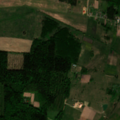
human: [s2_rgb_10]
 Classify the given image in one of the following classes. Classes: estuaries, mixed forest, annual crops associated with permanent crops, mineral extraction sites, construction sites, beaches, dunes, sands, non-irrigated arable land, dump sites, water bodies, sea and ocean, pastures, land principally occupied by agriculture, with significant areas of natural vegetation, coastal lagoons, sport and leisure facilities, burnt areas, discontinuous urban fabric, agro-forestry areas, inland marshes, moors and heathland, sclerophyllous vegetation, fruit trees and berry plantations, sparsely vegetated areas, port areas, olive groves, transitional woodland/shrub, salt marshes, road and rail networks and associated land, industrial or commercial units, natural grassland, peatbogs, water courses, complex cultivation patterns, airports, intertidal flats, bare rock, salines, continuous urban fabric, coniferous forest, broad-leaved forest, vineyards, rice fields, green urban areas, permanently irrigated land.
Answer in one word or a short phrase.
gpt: non-irrigated arable land, pastures, complex cultivation patterns, mixed forest